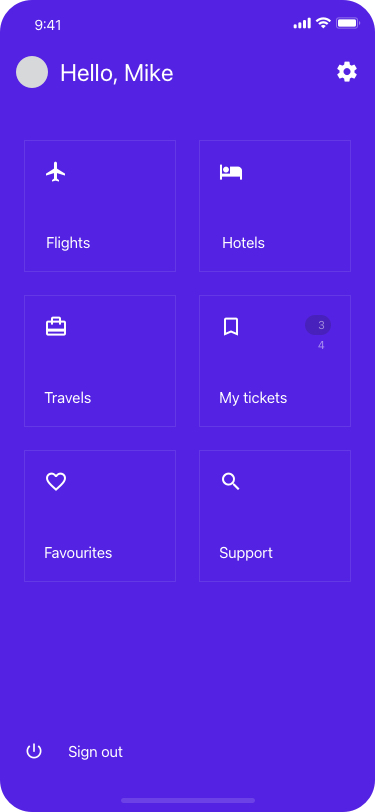
Text in this UI design:
Sign out
Flights
Travels
Favourites
34
My tickets
Support
Hotels
Hello, Mike